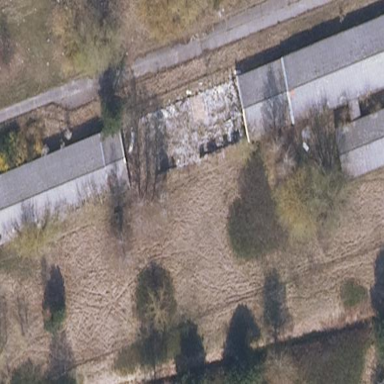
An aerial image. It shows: Hut.